Question: I have installed on my PC python 2.7.3 and I'm trying to install wxPython add-on. On windows 7 and ubutu everything runs OK, but on windows 8.1 i get this error when i run the executable files download from wxPython download page:

Anyone knows how to pass it? I also installed <URL> that I saw in many thread solved the problem.
I can't use easy-install because the archive doesn't have setup.py, and with PIP this is the log that is generating: <URL>
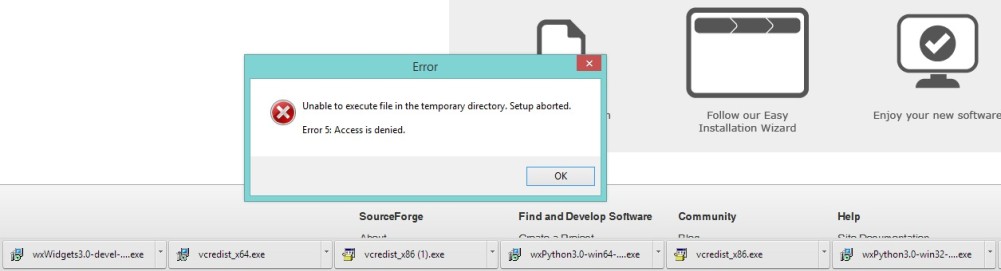
Answer: Well, you can install it via the <URL>s page.